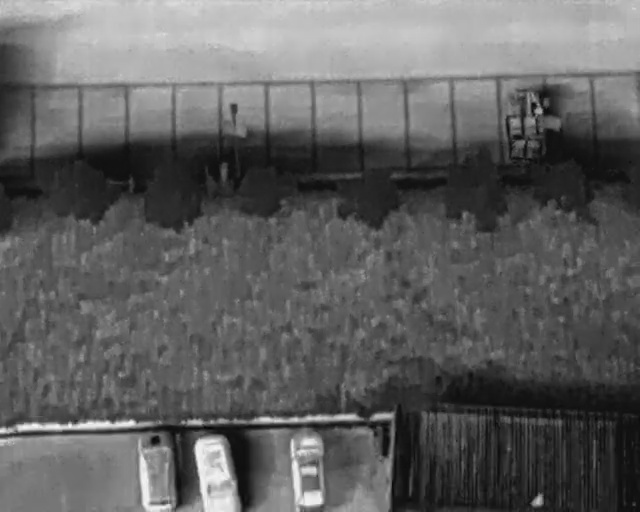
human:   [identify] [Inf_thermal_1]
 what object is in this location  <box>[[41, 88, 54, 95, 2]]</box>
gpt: <ref>1 medium car at the bottom</ref>

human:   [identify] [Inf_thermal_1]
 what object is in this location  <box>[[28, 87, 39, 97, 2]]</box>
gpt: <ref>1 large car at the bottom</ref>

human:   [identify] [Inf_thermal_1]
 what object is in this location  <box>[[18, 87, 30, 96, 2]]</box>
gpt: <ref>1 large car at the bottom left</ref>